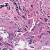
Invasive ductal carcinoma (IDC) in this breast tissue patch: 0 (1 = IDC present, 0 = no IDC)